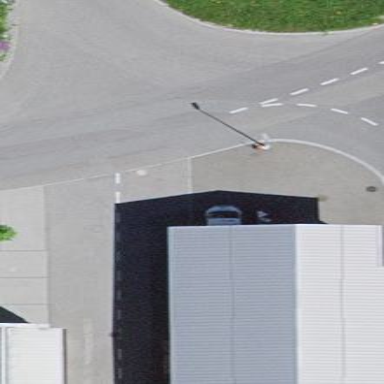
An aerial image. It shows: View of roof of building.